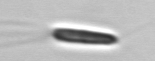
Label: Chrysochromulina